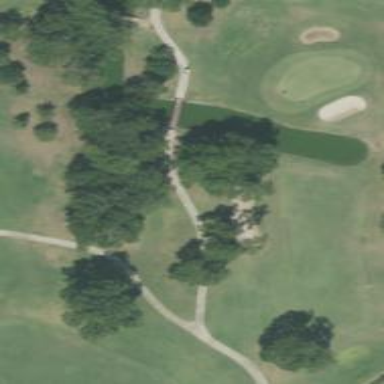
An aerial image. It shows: Pathway for golfing.